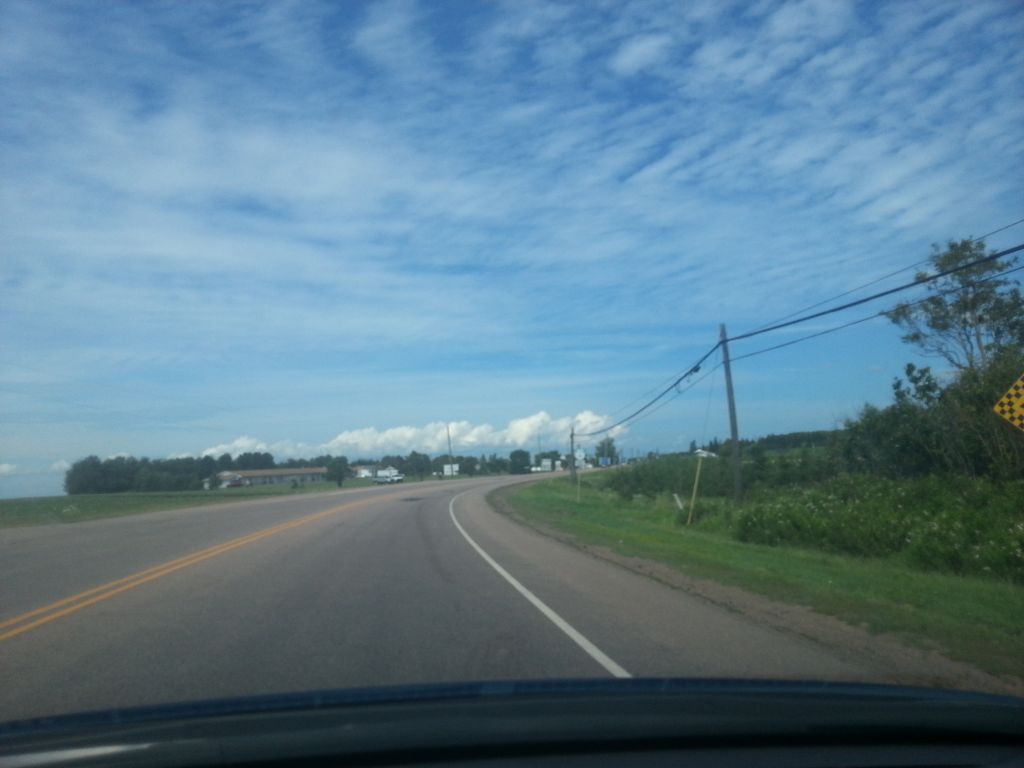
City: charlottetown